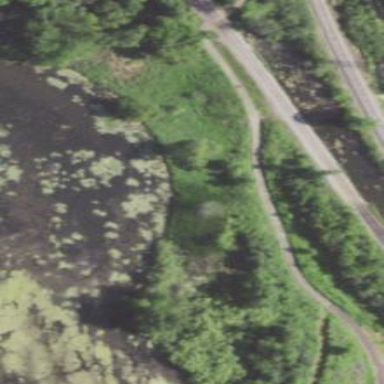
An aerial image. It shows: Marsh wetland.